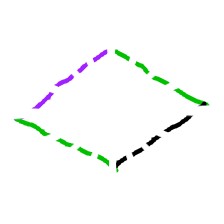
Shape: rhombus